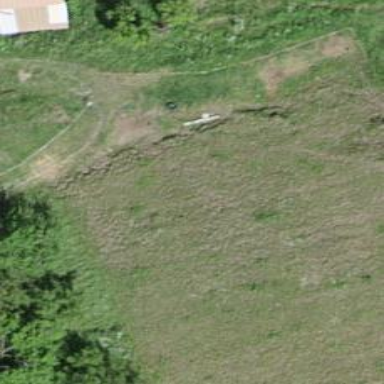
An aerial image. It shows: Grass track.